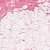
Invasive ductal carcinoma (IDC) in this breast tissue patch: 0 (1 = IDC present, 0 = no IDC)